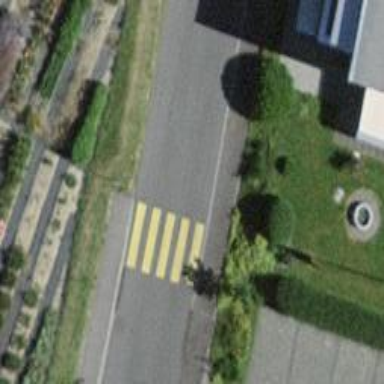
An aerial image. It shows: Zebra crossing on the road.